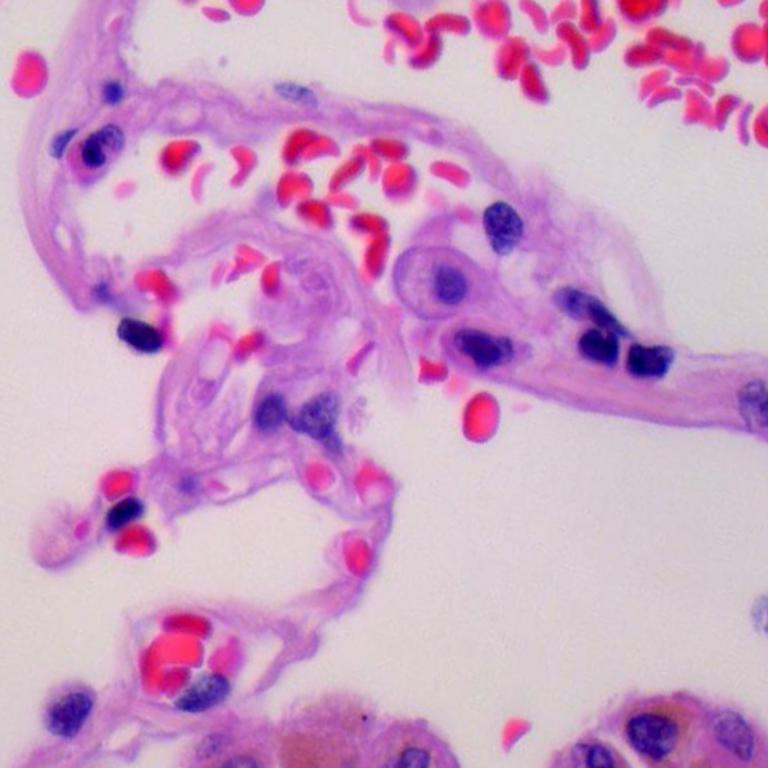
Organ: lung
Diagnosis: benign